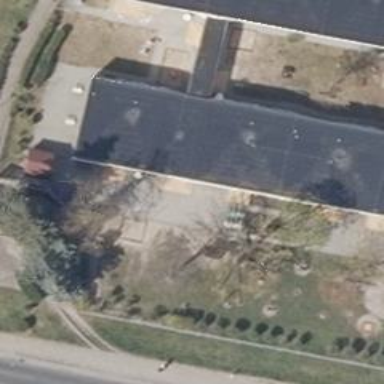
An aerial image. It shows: Kindergarten.